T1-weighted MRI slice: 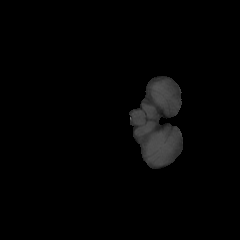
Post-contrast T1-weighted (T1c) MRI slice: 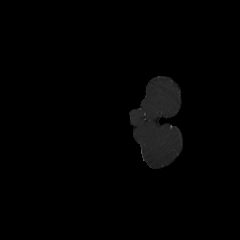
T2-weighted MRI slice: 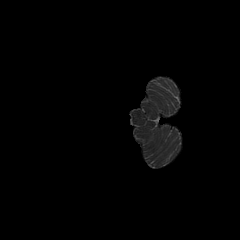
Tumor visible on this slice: no